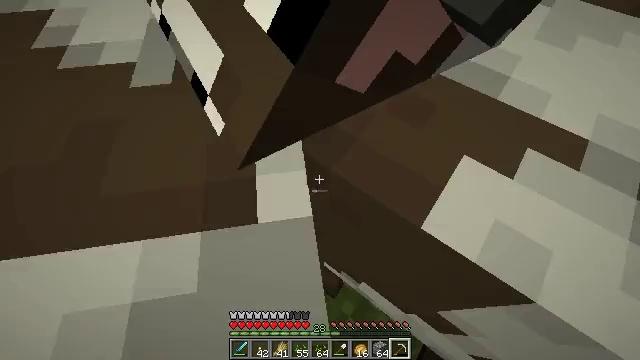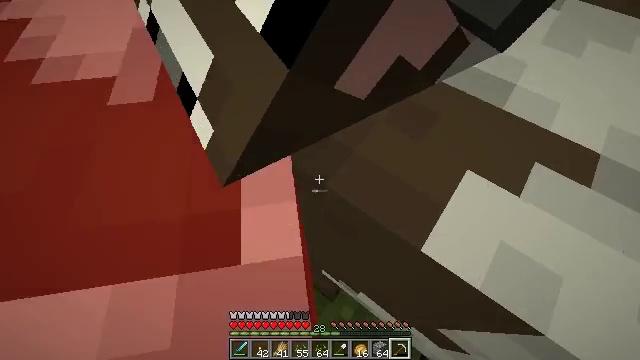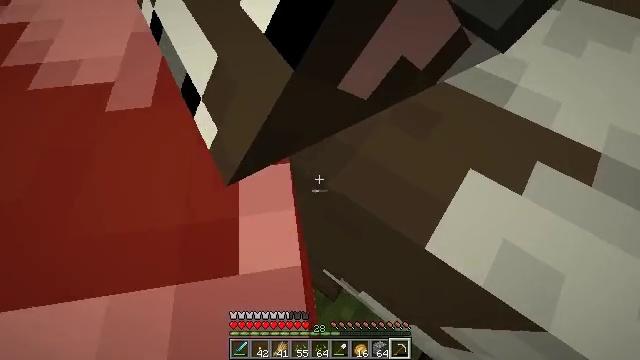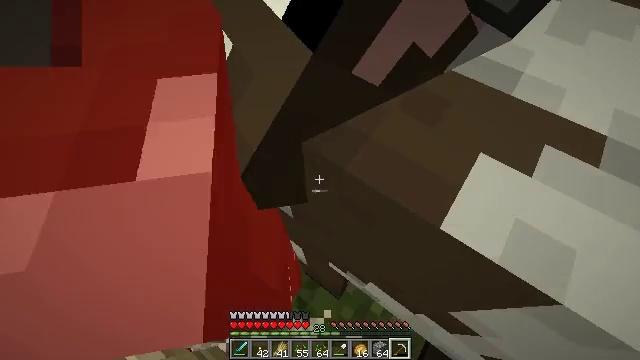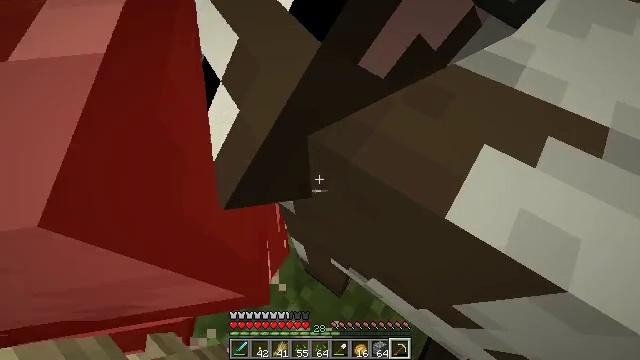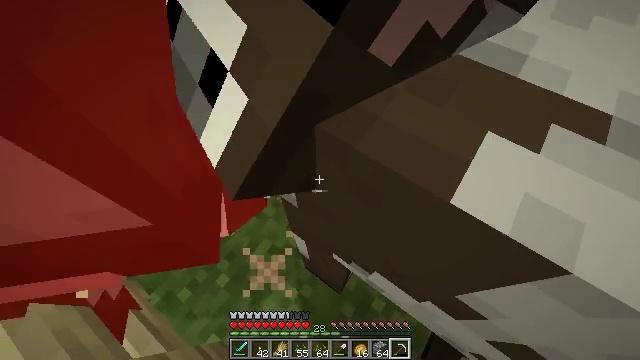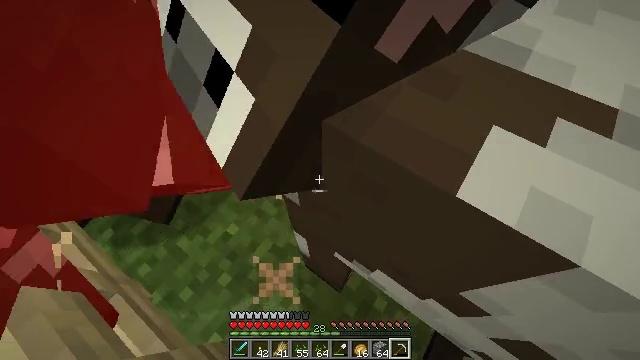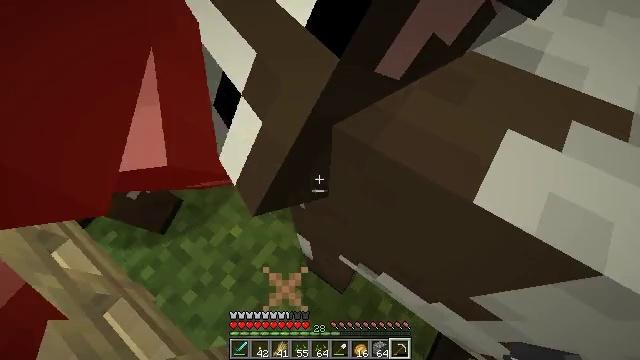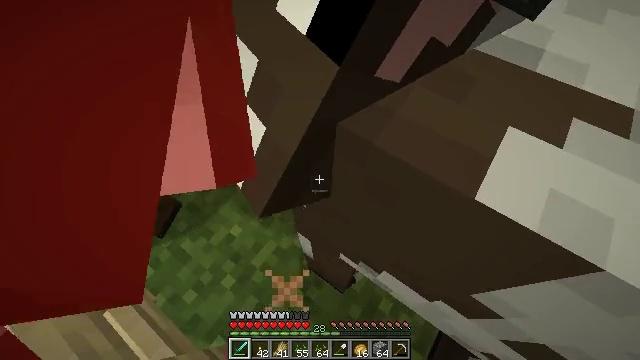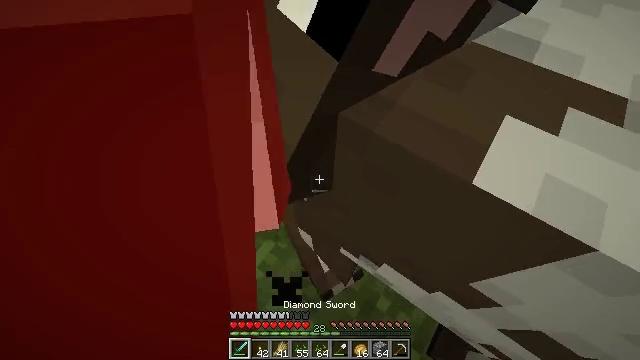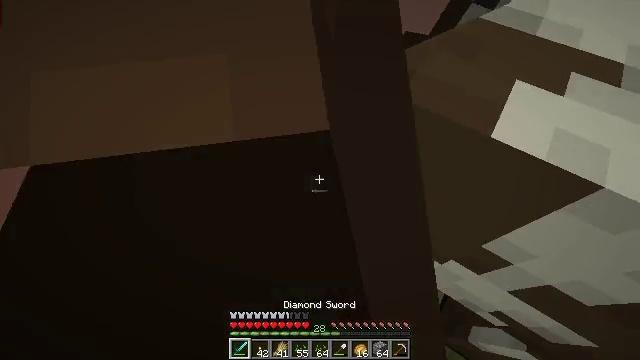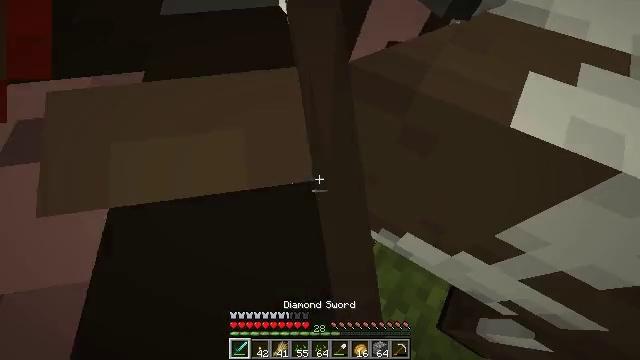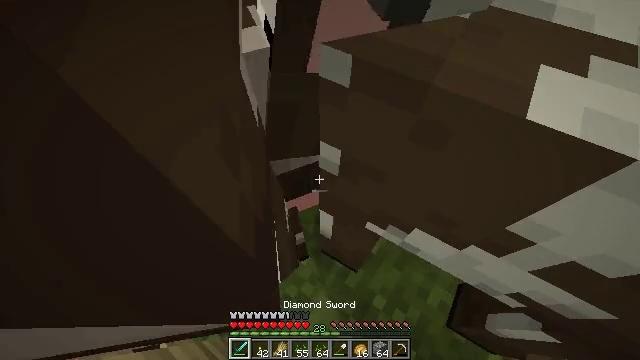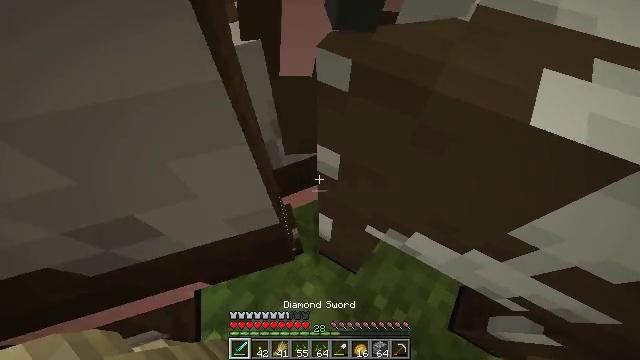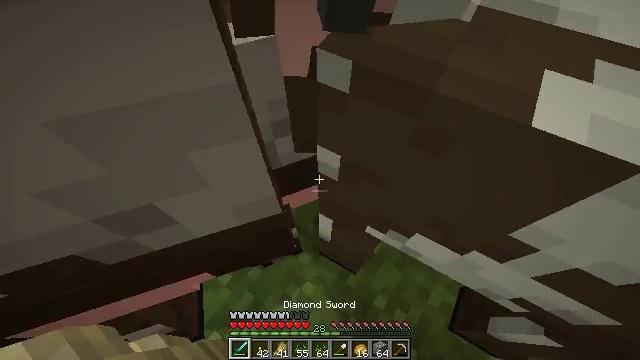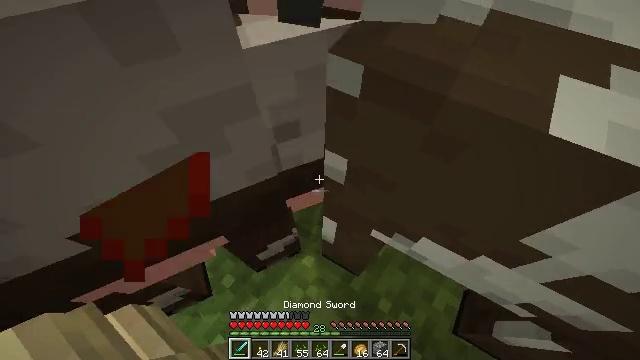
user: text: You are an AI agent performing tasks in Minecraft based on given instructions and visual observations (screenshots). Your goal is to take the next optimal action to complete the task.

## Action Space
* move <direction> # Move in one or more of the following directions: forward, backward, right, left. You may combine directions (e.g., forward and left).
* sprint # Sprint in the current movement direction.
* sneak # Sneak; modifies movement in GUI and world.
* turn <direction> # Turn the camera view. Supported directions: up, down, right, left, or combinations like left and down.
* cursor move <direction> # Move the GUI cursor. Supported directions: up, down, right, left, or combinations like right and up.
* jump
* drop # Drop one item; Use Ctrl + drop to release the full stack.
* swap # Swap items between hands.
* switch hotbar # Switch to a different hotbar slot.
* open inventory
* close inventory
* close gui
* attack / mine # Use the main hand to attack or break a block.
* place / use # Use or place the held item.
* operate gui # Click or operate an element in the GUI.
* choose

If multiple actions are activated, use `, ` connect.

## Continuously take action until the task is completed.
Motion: motion action
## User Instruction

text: Hunt animals.
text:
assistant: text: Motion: no_op
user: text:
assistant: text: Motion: no_op
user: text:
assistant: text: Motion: no_op
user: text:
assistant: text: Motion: no_op
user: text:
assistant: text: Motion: no_op
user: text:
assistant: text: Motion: no_op
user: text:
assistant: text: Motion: no_op
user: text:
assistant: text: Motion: switch to hotbar 1
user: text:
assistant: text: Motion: switch to hotbar 1
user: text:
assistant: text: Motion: switch to hotbar 1
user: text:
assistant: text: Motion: switch to hotbar 1
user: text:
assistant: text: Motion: no_op
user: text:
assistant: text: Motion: no_op
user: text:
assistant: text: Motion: no_op
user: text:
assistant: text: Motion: no_op
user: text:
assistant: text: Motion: turn right, jump
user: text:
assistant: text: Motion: turn right, jump
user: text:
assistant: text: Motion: turn right, jump
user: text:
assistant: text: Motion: jump
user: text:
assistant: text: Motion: jump
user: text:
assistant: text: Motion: jump
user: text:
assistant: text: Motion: attack / mine, jump
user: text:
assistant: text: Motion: attack / mine
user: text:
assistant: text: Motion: attack / mine
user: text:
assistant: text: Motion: no_op
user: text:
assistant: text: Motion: no_op
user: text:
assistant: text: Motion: no_op
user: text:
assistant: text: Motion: no_op
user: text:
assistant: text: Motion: no_op
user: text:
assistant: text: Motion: no_op